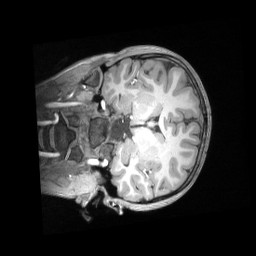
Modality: T1w
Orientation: coronal
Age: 10
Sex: female
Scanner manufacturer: siemens
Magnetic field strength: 3 T
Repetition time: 2.53 s
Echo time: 0.00164 s